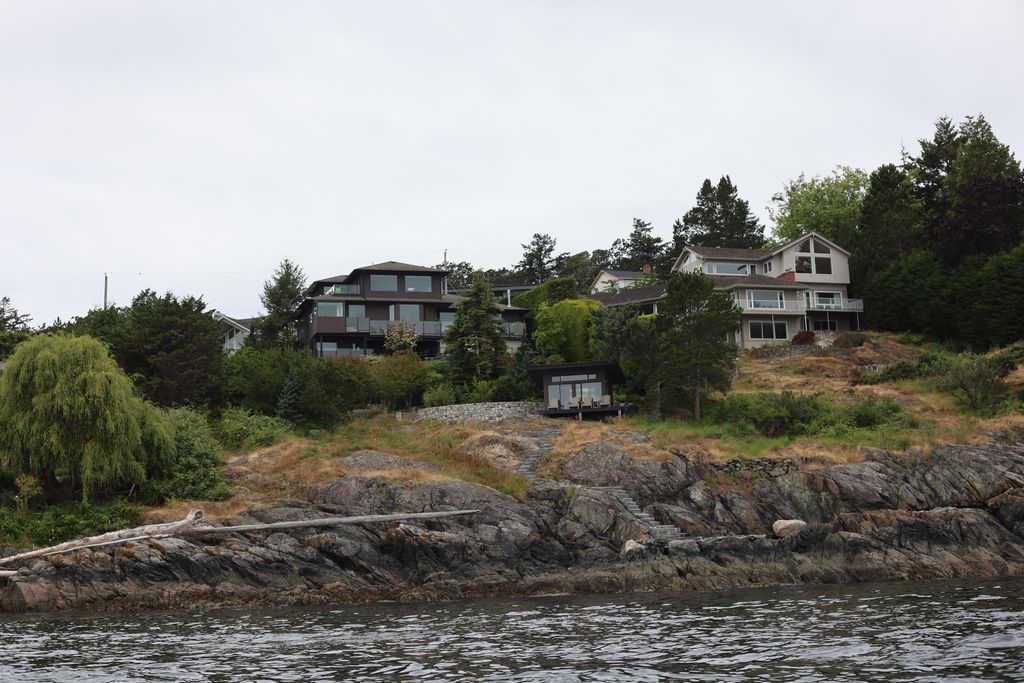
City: victoria